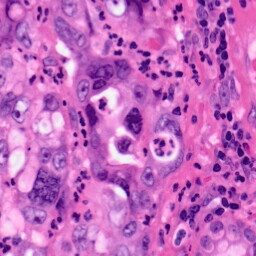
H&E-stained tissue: Pancreatic